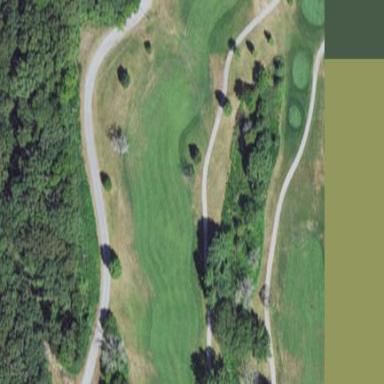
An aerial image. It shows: Golf fairway surrounded by grass.